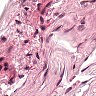
Metastatic tissue present: no